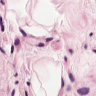
Metastatic tissue present: no